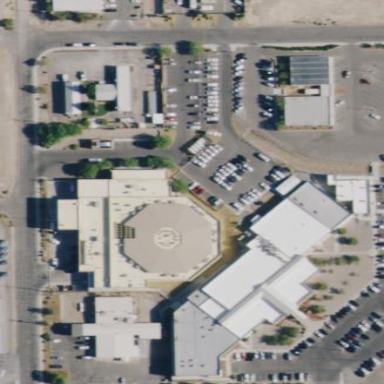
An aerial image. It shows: Courthouse building.